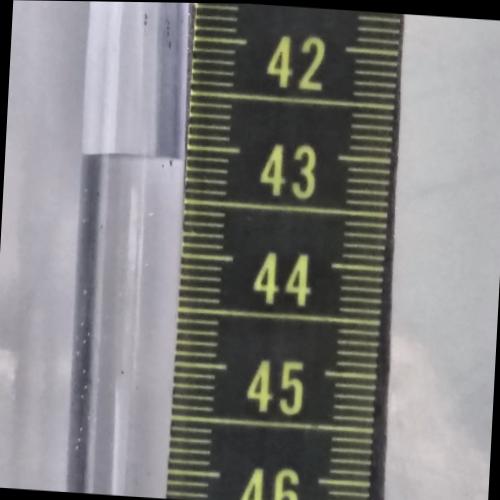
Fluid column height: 43.1 cm